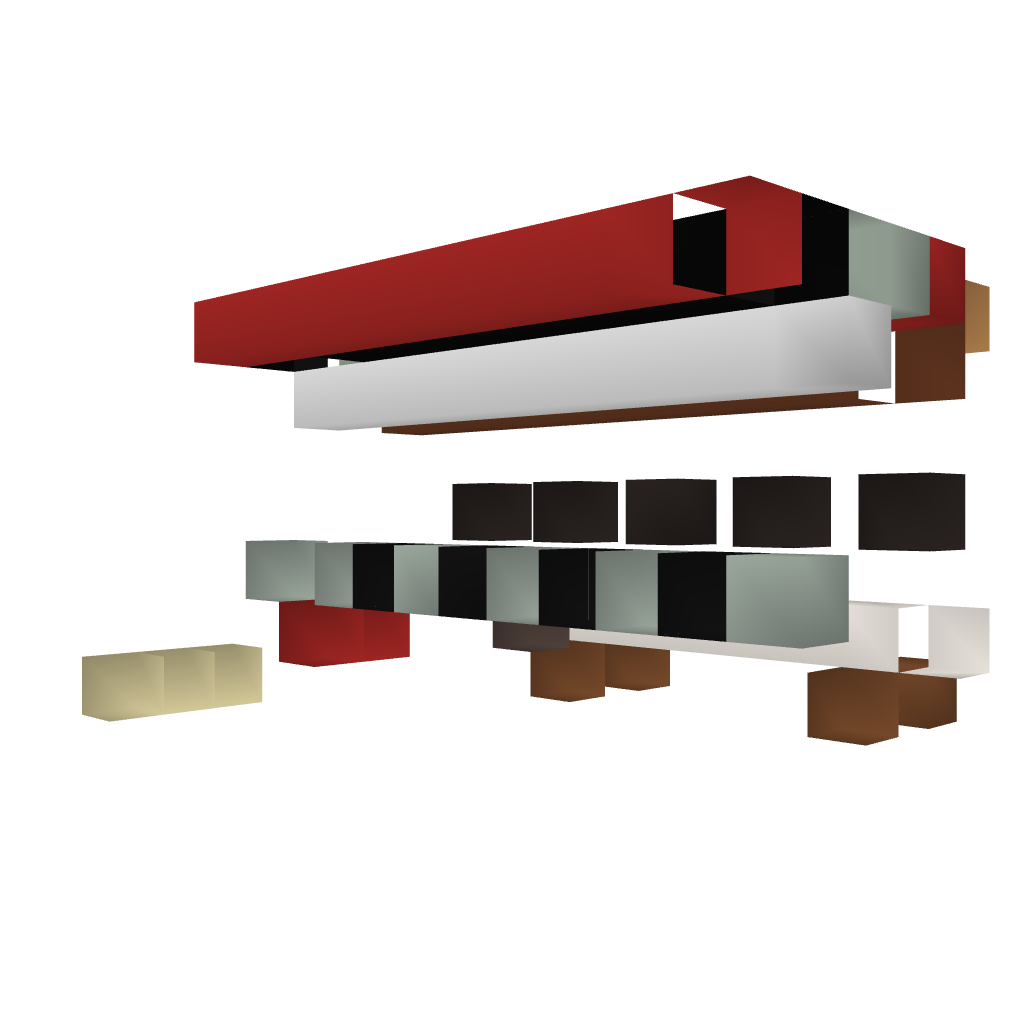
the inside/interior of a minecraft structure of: Semi Automatic Furnace